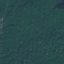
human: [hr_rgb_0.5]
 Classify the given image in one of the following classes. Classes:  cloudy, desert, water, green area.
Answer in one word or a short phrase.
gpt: green area